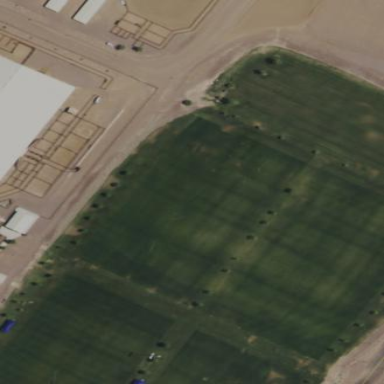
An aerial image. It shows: Soccer pitch with grass surface for leisure land.